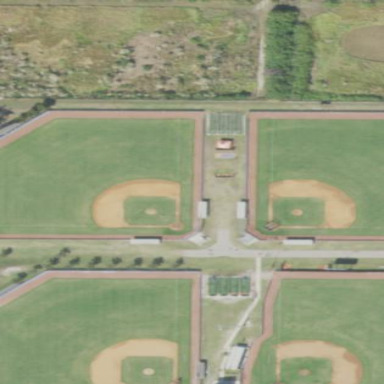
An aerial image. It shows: Baseball pitch for leisure and sports activities.